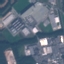
Land use / land cover: Industrial